Interaction volume radius: 5 \u00c5
Interaction volume height: 40 \u00c5
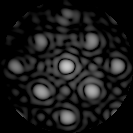
Disorder parameter: 0.1317